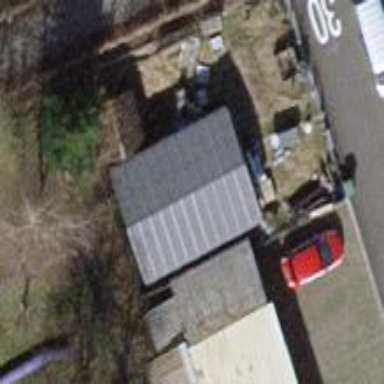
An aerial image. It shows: View of roof of building.